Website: lowes
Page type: order-tracking
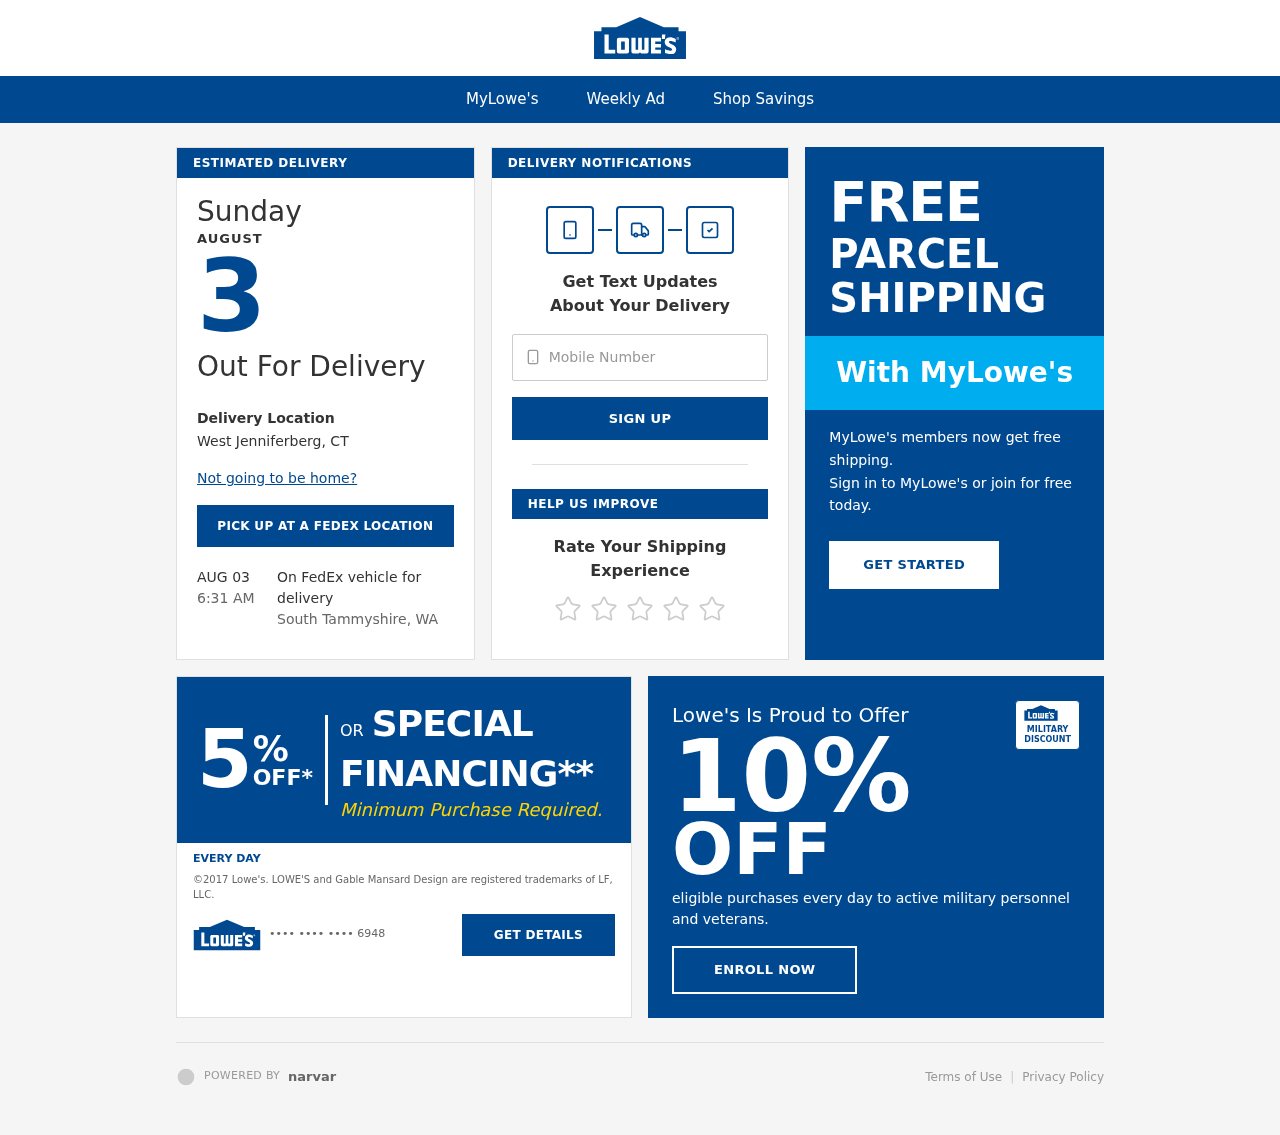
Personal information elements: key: PII_CARD_LAST4
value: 6948
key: PII_PHONE
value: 9342758437
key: PII_CITY_STATE
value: West Jenniferberg, CT
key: PII_CITY_STATE2
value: South Tammyshire, WA
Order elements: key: ORDER_DELIVERY_DATE
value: AUG 03
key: ORDER_DELIVERY_DATE
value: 6:31 AM
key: ORDER_DELIVERY_DATE
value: AUGUST
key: ORDER_DELIVERY_DATE
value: Sunday
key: ORDER_DELIVERY_DATE
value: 3